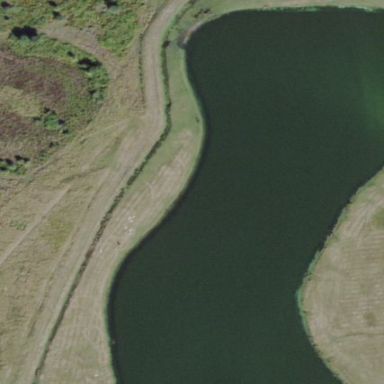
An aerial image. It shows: Reservoir of water.